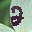
Label: 2